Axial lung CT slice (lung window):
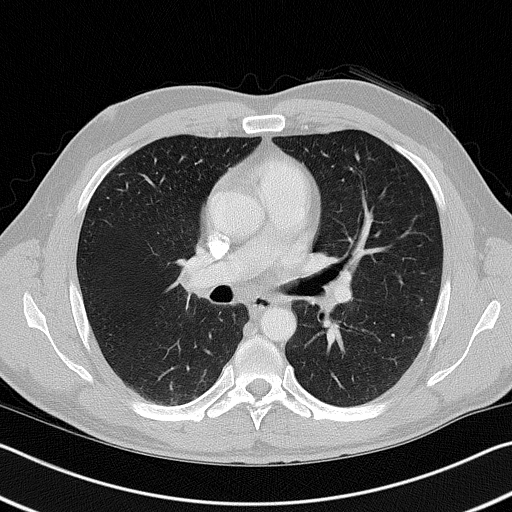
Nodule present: no